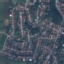
Label: Residential